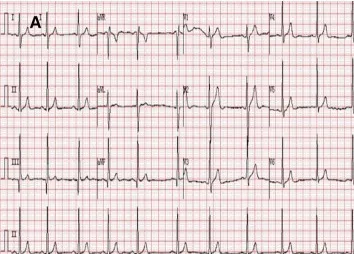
Preoperative ECG.
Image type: electrography (ekg)